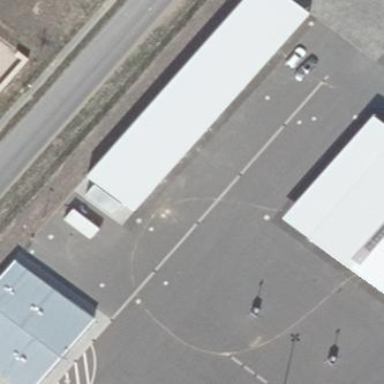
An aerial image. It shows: Commercial building with skillion roof shape.